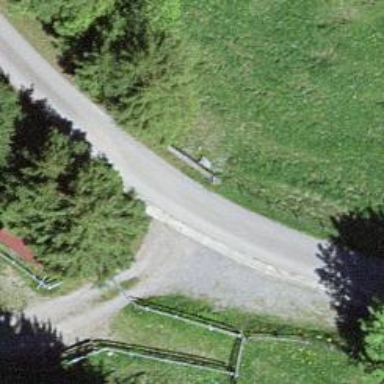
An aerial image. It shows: Paved service road with grade1 tracktype.